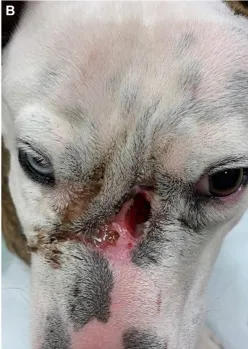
Accompanied by smaller defects.
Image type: medical_photograph (other_medical_photograph)